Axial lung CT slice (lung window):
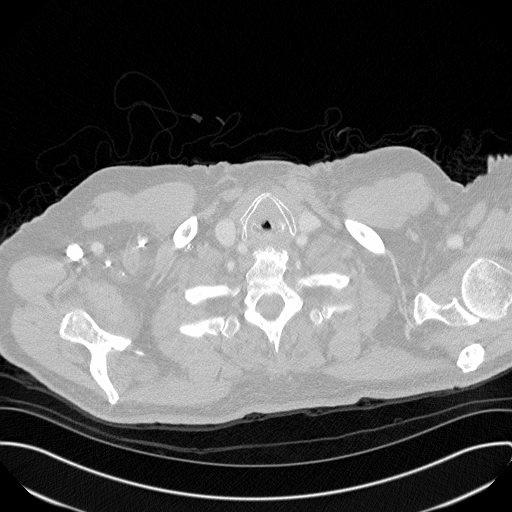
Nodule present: no